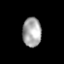
Tissue: skin
Cell type: Epithelial cells
Senescence score: 0.145
Nuclear area (px): 544
Mean DAPI intensity: 165.171